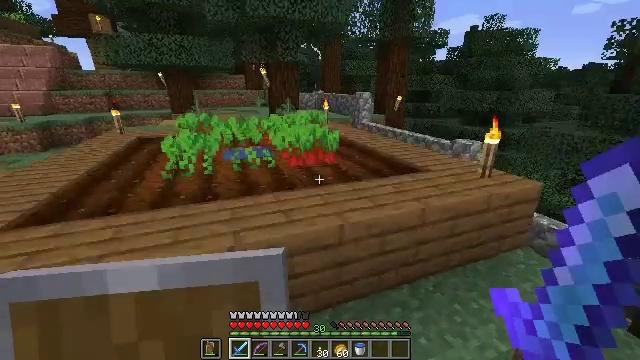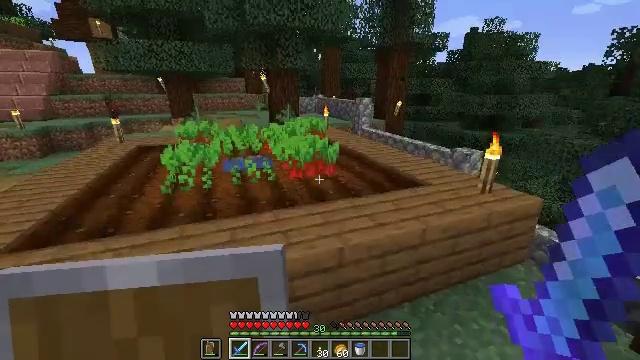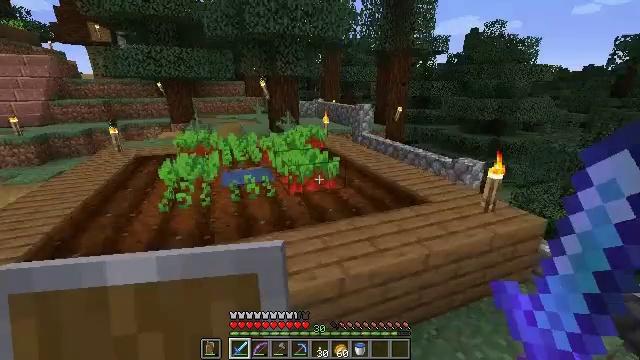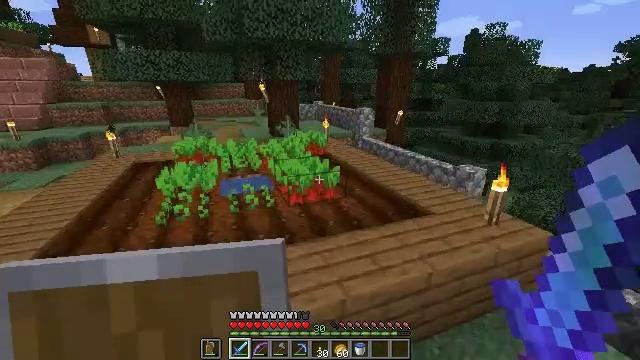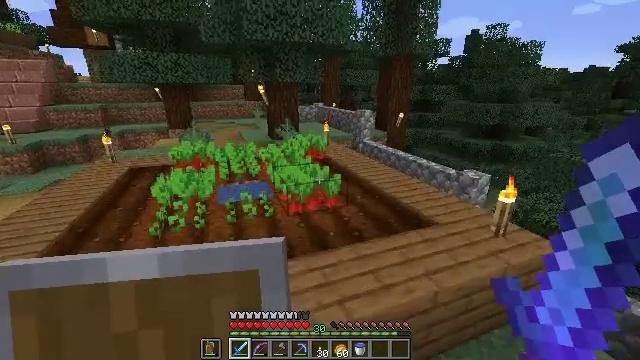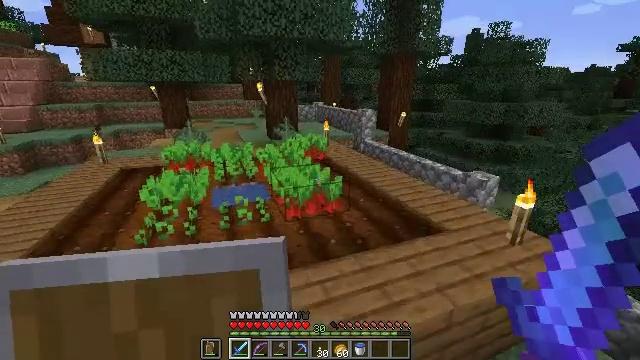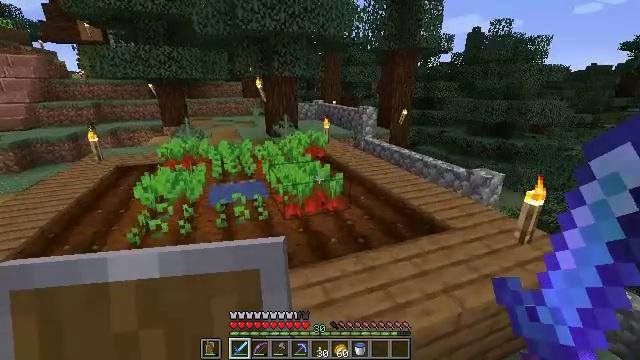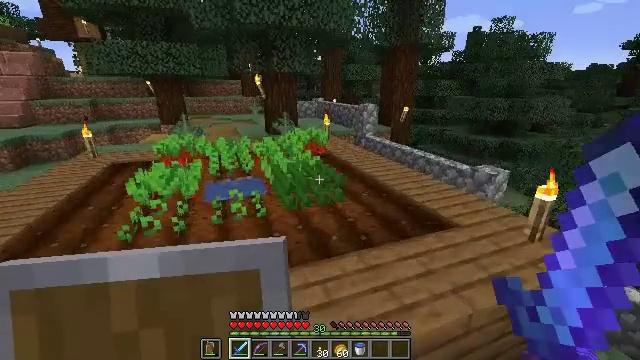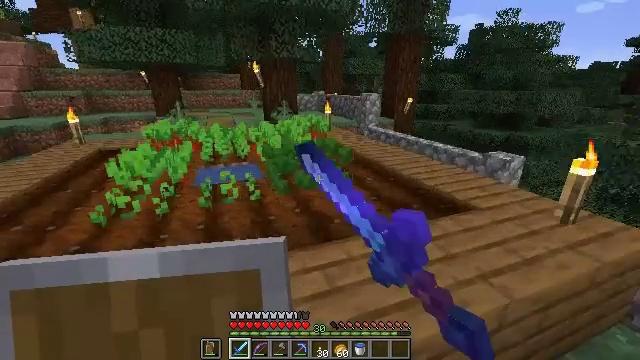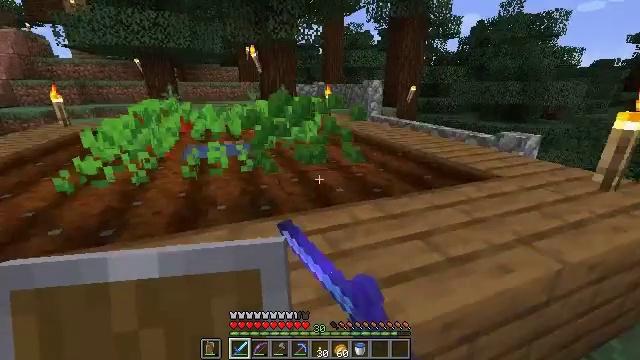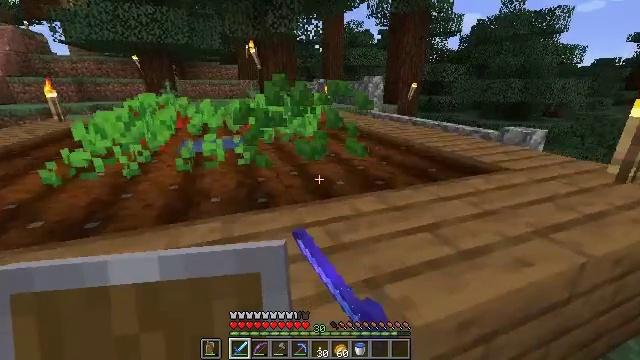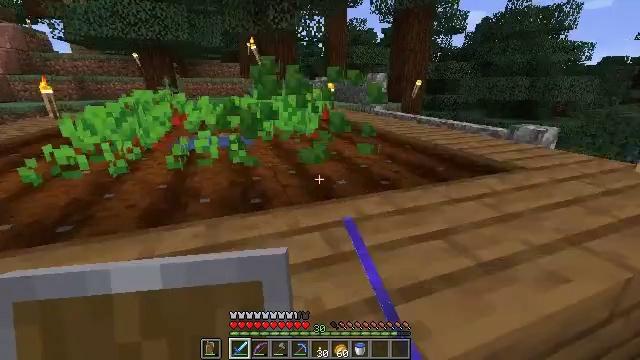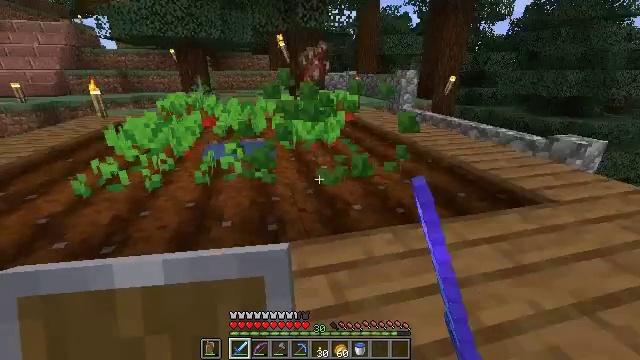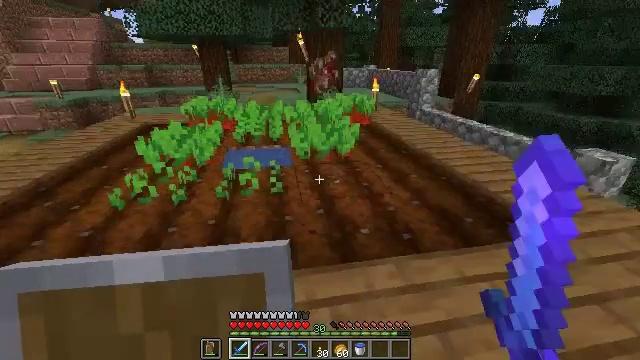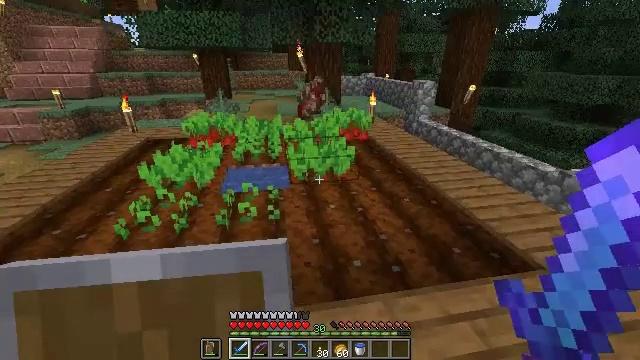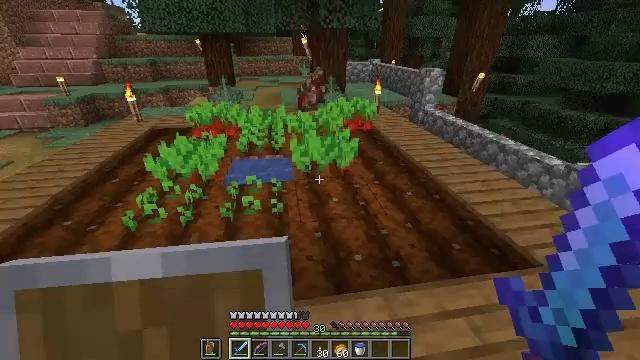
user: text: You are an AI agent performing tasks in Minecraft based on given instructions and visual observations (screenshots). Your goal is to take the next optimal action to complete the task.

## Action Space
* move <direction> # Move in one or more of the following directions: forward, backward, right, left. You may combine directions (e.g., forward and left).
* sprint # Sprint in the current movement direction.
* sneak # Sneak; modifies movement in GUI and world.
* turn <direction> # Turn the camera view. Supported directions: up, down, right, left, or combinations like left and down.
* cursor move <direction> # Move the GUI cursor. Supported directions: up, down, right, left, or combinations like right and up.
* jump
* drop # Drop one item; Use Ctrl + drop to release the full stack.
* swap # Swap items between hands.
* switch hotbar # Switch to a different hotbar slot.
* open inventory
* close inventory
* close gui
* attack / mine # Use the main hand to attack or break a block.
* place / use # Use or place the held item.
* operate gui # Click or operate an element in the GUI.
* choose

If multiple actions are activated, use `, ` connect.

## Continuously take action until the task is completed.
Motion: motion action
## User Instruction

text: Harvest beetroots from the farm.
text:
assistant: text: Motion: move forward, jump
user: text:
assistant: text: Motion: move forward
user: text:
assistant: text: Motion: move forward
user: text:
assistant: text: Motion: move forward
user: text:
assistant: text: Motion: move forward
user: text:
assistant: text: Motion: move forward
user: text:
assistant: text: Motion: move forward, attack / mine
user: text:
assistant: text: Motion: move forward, attack / mine
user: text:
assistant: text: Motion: no_op
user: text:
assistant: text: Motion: no_op
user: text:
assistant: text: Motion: move forward
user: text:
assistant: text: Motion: move forward, turn left and down, jump
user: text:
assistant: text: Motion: move forward, turn left and down, jump
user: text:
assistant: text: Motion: move forward, jump
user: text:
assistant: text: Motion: move forward, turn left and down, jump
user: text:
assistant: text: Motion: move forward, turn down
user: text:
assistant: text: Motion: move forward
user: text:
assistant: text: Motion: move forward
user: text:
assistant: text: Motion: move forward
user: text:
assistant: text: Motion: move forward
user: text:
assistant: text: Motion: move forward, turn left
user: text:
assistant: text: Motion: move forward, turn left and up
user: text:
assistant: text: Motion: move forward, turn up
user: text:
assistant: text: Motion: move forward
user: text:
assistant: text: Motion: move forward
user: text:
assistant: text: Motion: move forward
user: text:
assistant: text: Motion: move forward, turn right and down
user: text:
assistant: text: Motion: move forward, turn right
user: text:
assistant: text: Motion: move forward
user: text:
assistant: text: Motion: move forward and move right